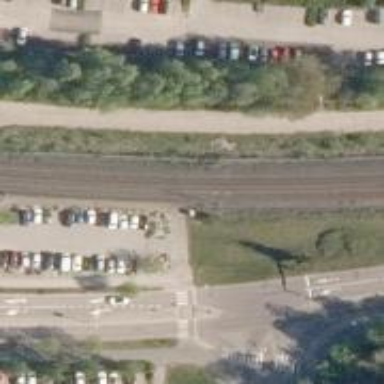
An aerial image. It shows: Railway track with continuous electrified contact lines.